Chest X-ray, PA view. Patient: 63 years old, sex M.
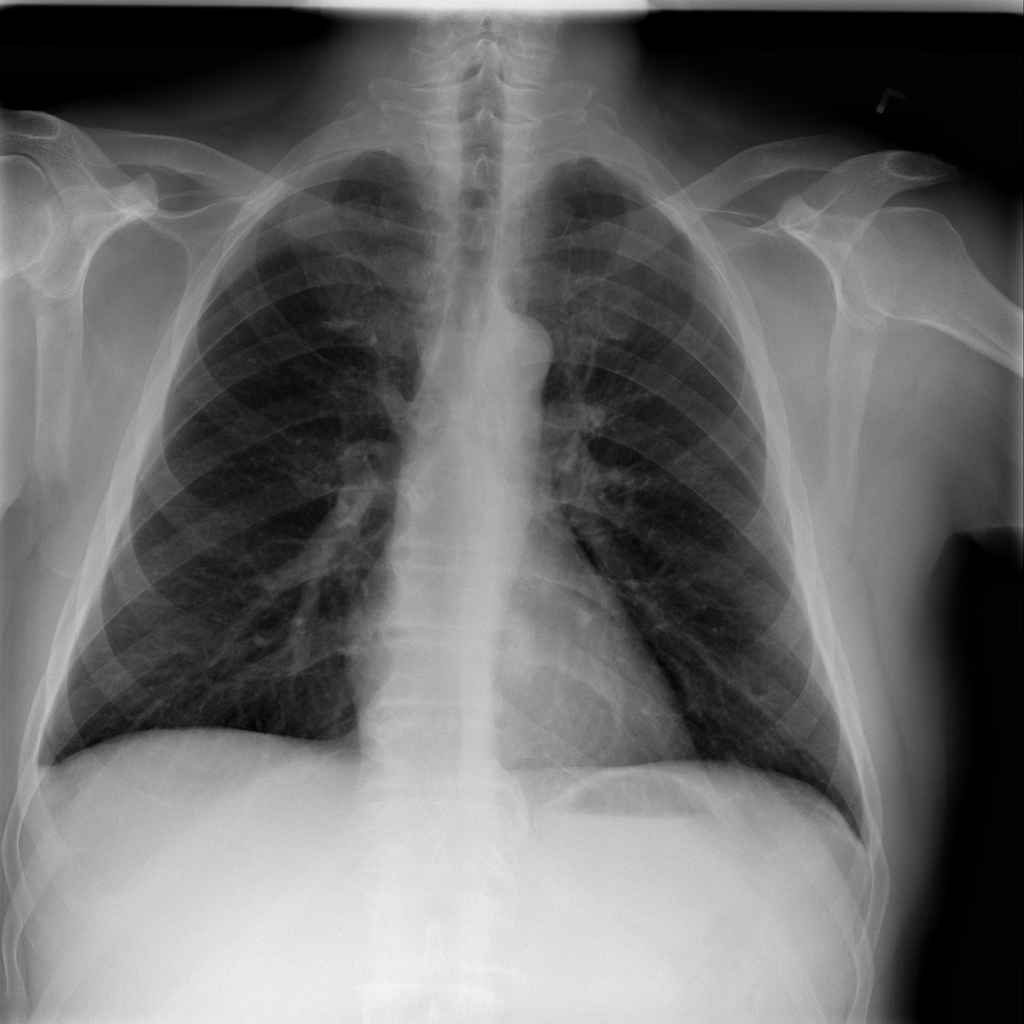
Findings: Infiltration